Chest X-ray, AP view. Patient: 58 years old, sex M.
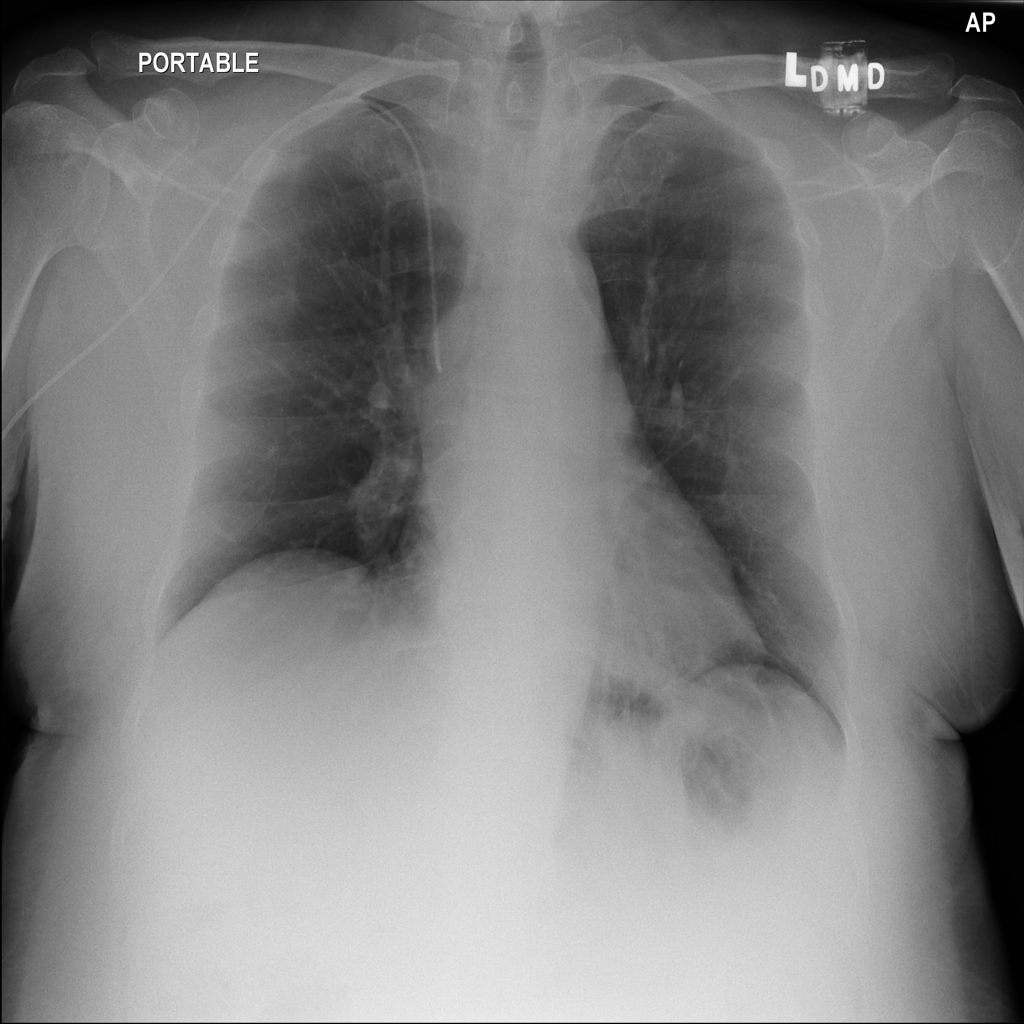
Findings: No Finding